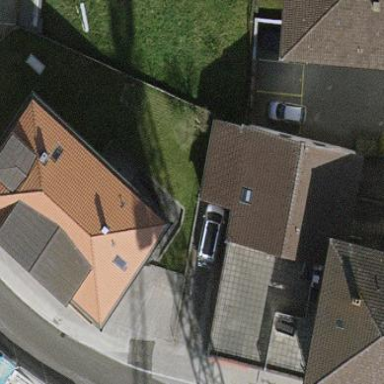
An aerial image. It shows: Apartment building with hipped roof.